A bearing vibration time series has been folded into this square grayscale image, one row per segment of consecutive samples. What is the most likely bearing condition (normal, inner_race, outer_race, ball)?
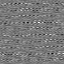
Answer: outer_race